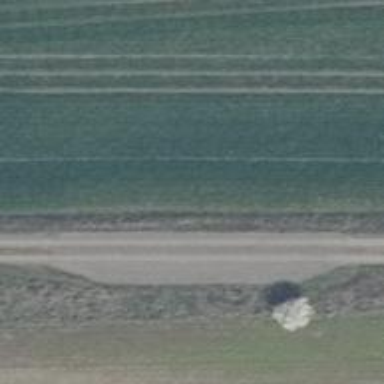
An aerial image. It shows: Passing place on the road.